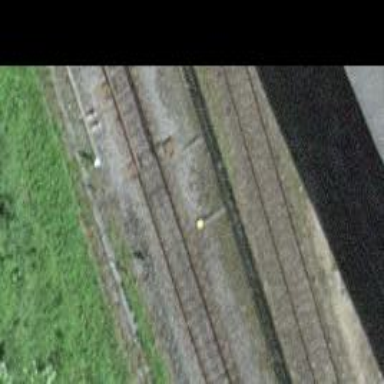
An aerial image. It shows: Railway switch.